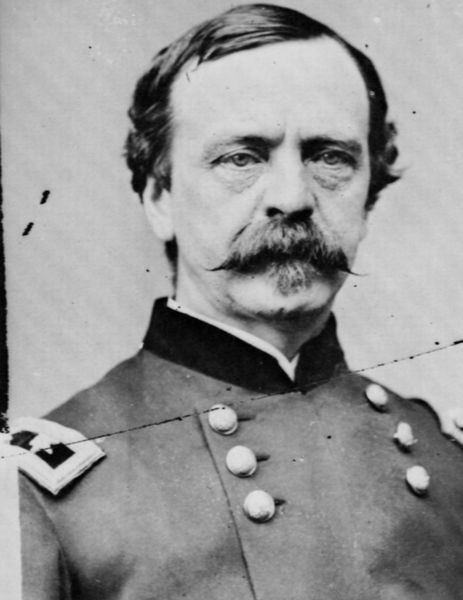
Titel: General Daniel Sickles
Künstler: Mathew B. Brady
Schlagwörter: mann, weiß, bar, frisur, grau, haar, mund, nase, ohr, schwarz, star, stirn, blick, alt, anzug, bart, hemd, jacke, schnurrbart, augen, gesicht, kragen, samt, bildnis, portrait, porträt, auge, gold, haare, augenbrauen, kinn, knopf, locken, ohren, scheitel, schulter, schultern, krieg, schnäuzer, schnurbart, ernst, seitenscheitel, streng, nachdenklich, knöpfe, kinnbart, schnauzbart, schnauzer, weste, foto, fotografie, photographie, schwarz weiss, militär, uniform, soldat, epauletten, abzeichen, manschetten, offizier, orden, politiker, spitzbart, fleck, photo, krieger, schurbart, general, schwaru, oberlippenbart, golden, fotographie, knick, haartracht, fot, riss, doppelreihe, daguerrotypie, schulterstück, schulterstücke, iform, oppelreihe, soldqt, schulterpatte, trauriger blick, jache, test test, loiugloig, kjufgou, gojgkj kjhgfkjfk jlgljhgl